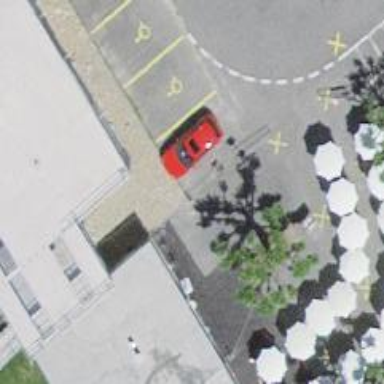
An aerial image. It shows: Bicycle repair station is available.